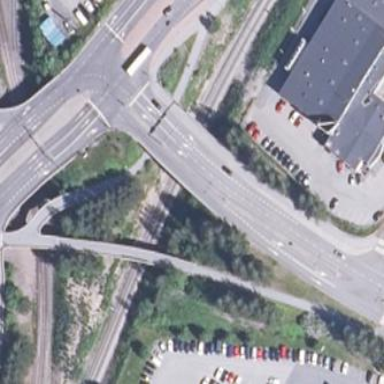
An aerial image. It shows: Man-made bridge.